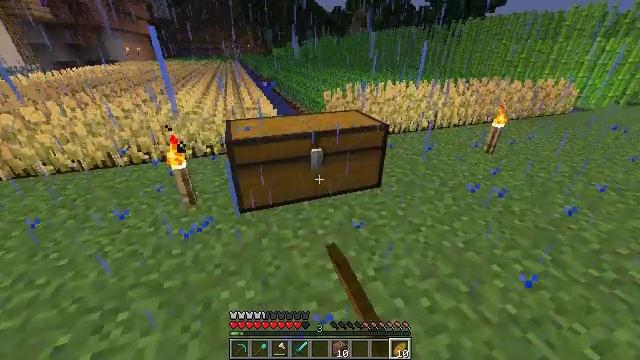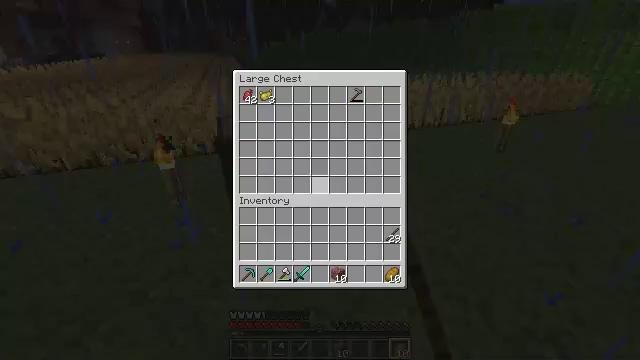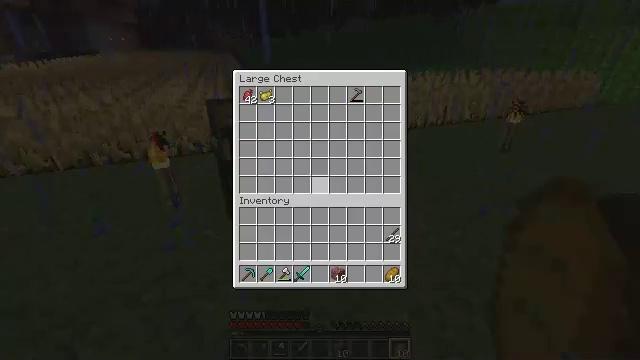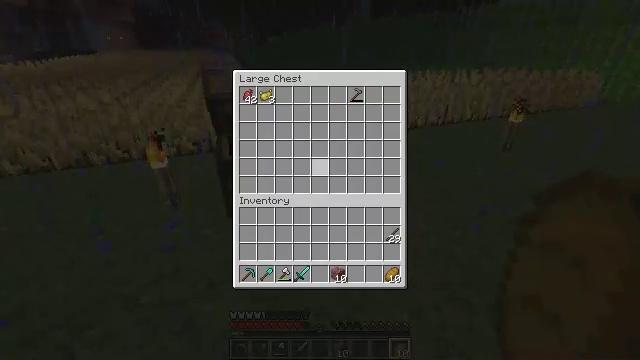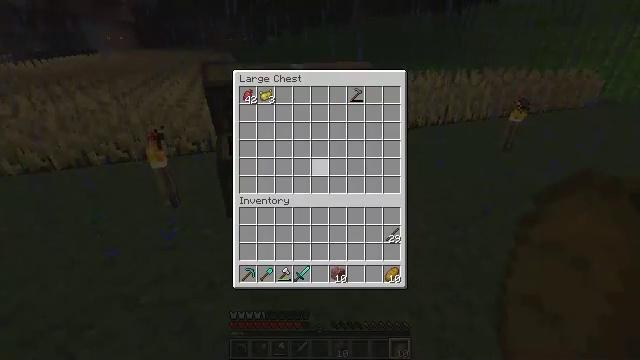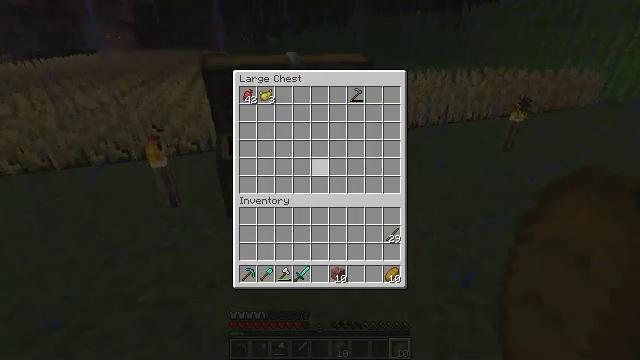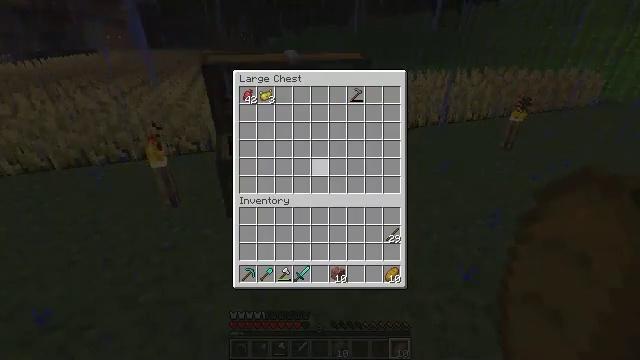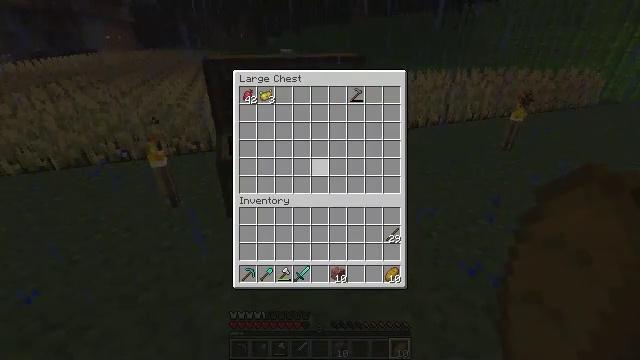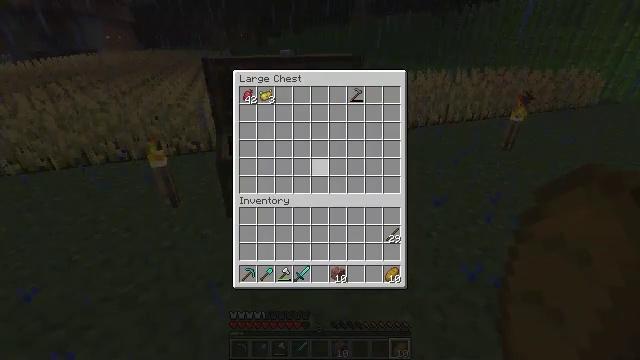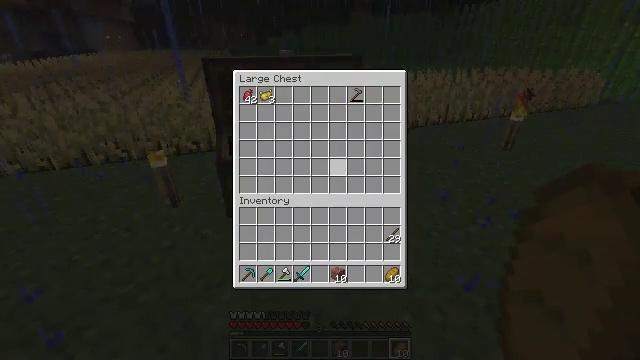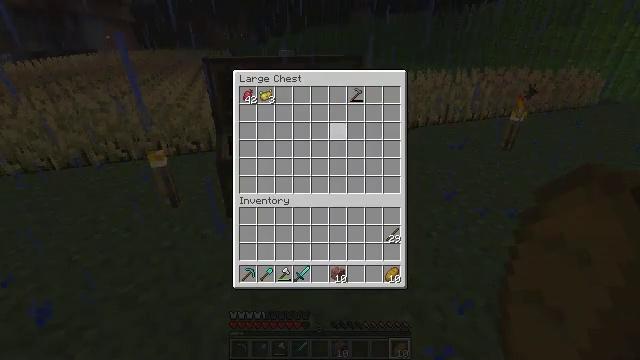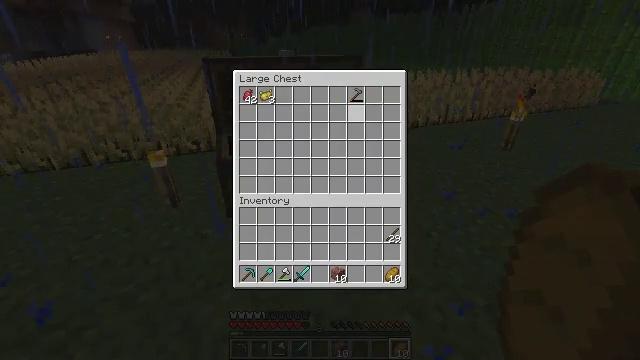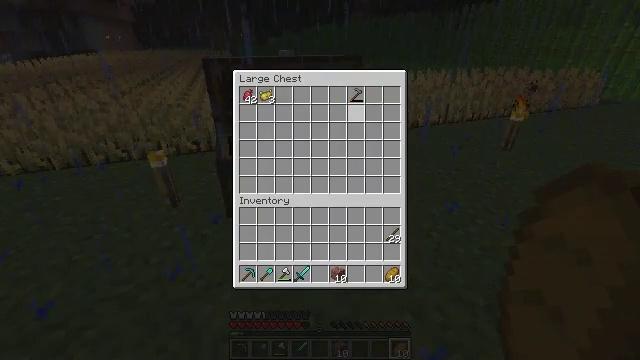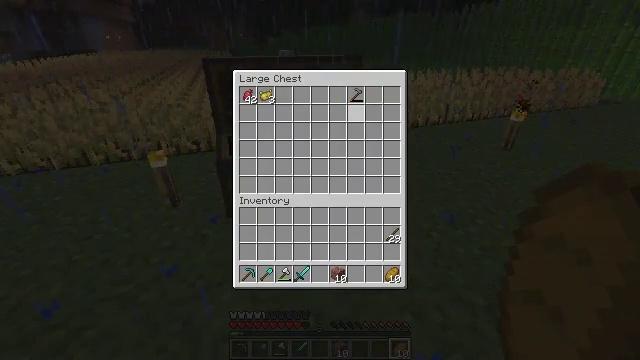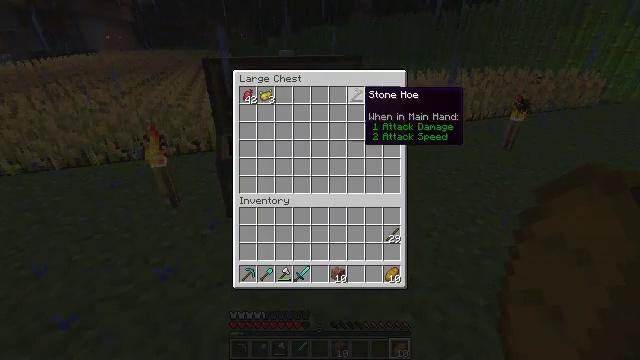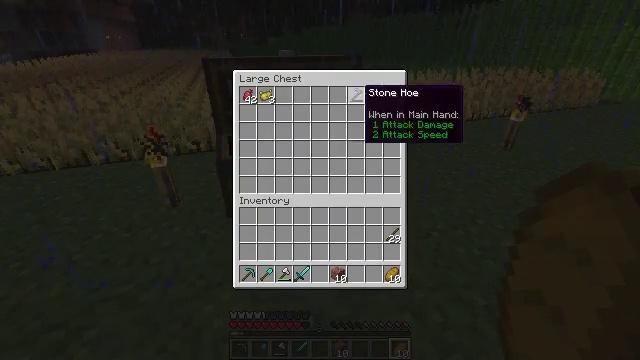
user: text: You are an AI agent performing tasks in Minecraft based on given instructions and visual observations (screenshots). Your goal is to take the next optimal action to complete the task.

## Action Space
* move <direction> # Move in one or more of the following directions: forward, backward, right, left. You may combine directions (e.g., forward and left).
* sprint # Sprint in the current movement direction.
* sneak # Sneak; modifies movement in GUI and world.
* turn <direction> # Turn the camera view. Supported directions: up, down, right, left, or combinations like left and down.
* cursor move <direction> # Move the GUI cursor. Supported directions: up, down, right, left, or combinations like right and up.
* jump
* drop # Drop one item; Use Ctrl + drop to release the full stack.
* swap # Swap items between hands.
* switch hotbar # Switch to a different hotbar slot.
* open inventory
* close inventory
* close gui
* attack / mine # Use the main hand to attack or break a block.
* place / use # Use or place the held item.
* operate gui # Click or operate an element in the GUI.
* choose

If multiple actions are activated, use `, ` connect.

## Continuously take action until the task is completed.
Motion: motion action
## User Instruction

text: Mine the sugar cane near rivers.
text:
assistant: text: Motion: open gui
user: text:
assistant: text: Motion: no_op
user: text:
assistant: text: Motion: no_op
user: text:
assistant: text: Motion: no_op
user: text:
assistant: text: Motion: no_op
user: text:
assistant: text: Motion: no_op
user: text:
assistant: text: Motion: no_op
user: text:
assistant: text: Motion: no_op
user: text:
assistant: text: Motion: cursor move right and up
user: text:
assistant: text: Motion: cursor move right and up
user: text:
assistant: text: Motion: cursor move right and up
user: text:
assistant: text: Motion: cursor move up
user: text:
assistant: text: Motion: sneak
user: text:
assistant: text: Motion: sneak
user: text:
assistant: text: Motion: sneak
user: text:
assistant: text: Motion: sneak, choose
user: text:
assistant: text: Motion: sneak, choose
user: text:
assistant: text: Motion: sneak, choose
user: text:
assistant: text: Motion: sneak
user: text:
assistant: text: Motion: sneak
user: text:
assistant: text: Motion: sneak
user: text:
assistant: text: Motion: sneak
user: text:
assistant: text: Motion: sneak
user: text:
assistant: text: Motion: sneak
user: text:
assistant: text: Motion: sneak
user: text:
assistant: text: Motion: sneak
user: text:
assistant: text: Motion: cursor move down
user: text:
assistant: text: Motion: turn down, close gui
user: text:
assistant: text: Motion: turn right and down
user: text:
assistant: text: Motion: turn right